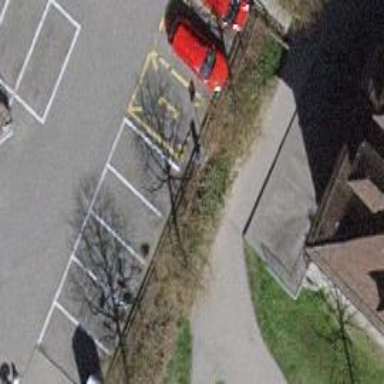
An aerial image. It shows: Charging station.